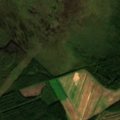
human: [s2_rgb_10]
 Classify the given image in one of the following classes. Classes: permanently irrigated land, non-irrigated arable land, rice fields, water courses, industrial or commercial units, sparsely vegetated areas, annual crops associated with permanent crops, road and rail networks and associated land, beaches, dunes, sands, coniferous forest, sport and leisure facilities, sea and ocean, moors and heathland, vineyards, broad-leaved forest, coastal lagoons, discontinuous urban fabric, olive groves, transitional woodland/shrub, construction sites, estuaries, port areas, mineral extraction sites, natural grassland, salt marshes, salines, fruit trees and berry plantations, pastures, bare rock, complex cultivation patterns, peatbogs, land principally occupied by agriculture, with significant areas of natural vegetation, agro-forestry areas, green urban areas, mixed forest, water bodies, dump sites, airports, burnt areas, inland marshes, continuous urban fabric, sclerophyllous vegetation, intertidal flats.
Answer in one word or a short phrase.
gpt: non-irrigated arable land, coniferous forest, mixed forest, transitional woodland/shrub, peatbogs